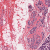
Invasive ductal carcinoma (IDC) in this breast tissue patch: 0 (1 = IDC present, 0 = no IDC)